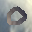
Label: 0